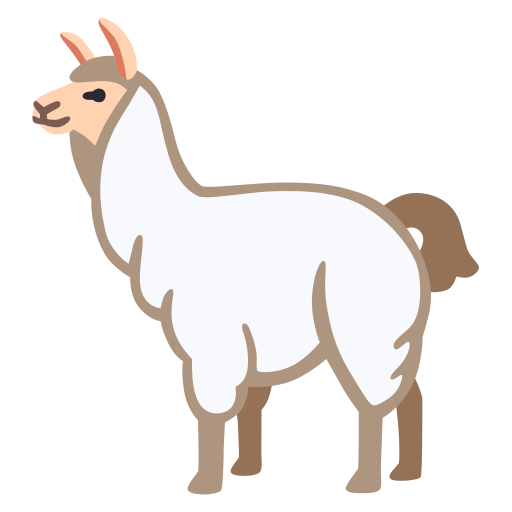
Emoji: 🦙